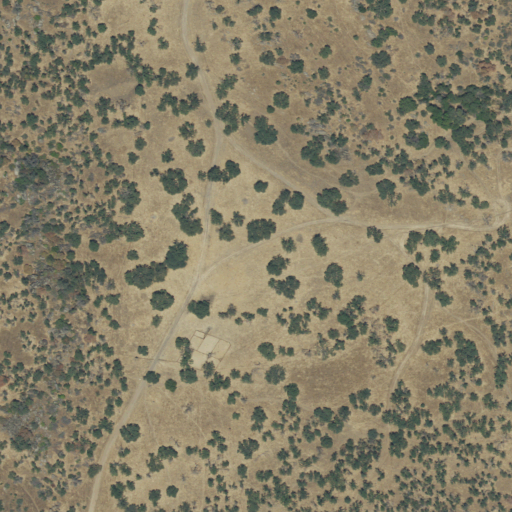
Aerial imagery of plain(s) in California named McClure Flat containing grassland and shrub